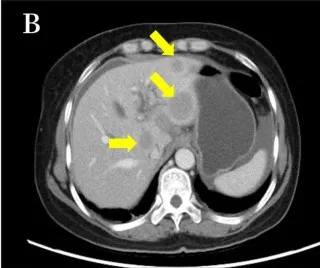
Imaging results of the abdomen. , with intrahepatic metastasis, ascitic fluid.
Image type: radiology (ct)